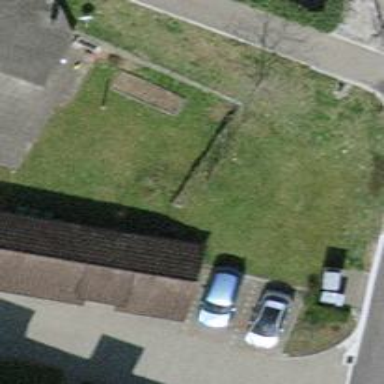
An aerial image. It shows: Garden area designated for leisure land.